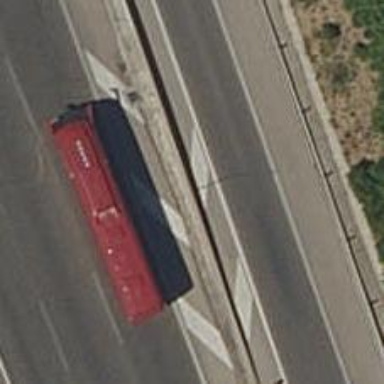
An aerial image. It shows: Bollard.